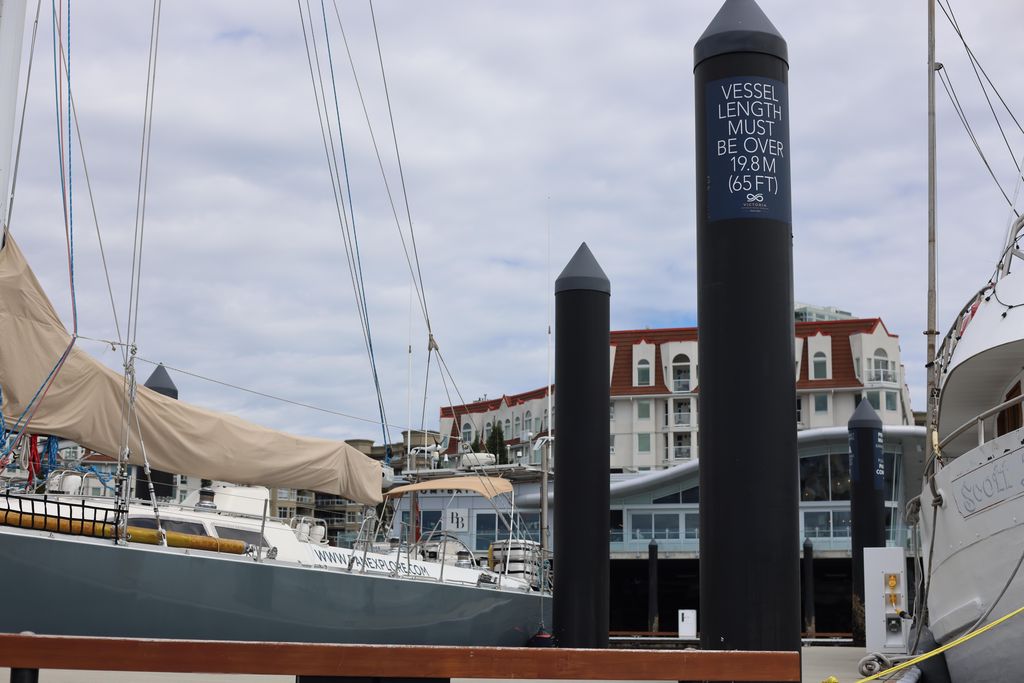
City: victoria